Aerial crown-view tile of a tropical tree (Barro Colorado Island, Panama), acquired 20240716:
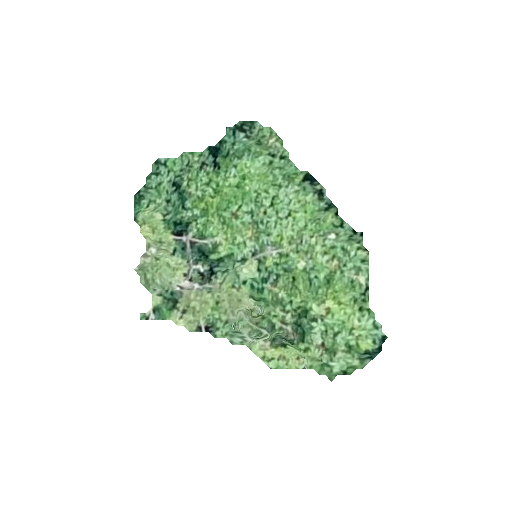
Species: Cecropia insignis
GBIF accepted scientific name: Cecropia insignis
Crown area: 66.491 m²